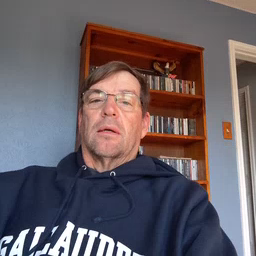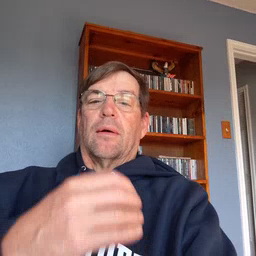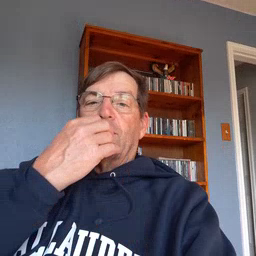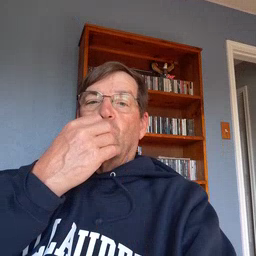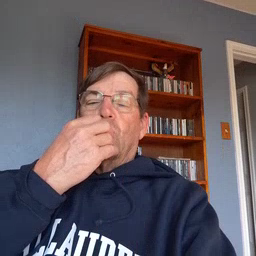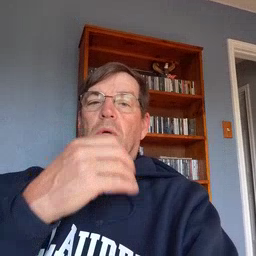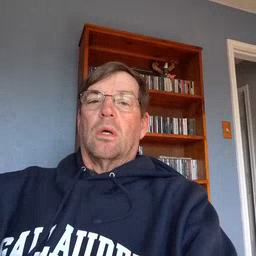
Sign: food